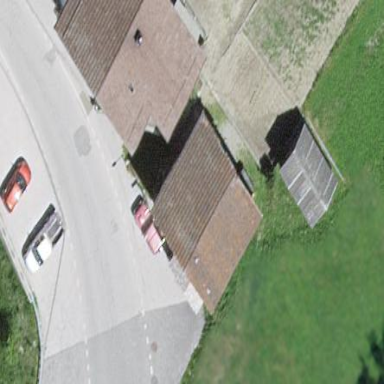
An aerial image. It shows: Simple and straightforward house.